Question: '''
#include <iostream>
#include <string.h>
#include <time.h>
using namespace std;
struct MyID
{
char FirstName[10]; // array for lenight of the word.
char LastName[10]; // array for lenight of the word.
int IdNumber;
};
void InitializeArray(MyID IDNumber[], int Size);
//void SortTheArray(MyID IDNumber[], int Size);
int main(){
const int Size = 100;
MyID IDNumber[Size];
strcpy_s(IDNumber[Size].FirstName, "Aziz");
strcpy_s(IDNumber[Size].LastName, "LEGEND");
// I believe the error is around here.
InitializeArray(IDNumber, Size);
//SortTheArray(IDNumber, Size);
}
void InitializeArray(MyID IDNumber[], int Size){
//srand(time(0));
for (int i = 0; i < Size; i++){
//IDNumber[i].IdNumber = rand() %100 ;
cout<<IDNumber[i].FirstName<<endl;
IDNumber[i].LastName;
}
}
'''

I have this problem, every time I want to test my function and struct, this error will prompt. Also, I want to see if my name will print correctly before continue to write rest program. The idea is I want to print same name every time without ask user to print name every time.
Also, I have upload the picture of result if you want to see it.
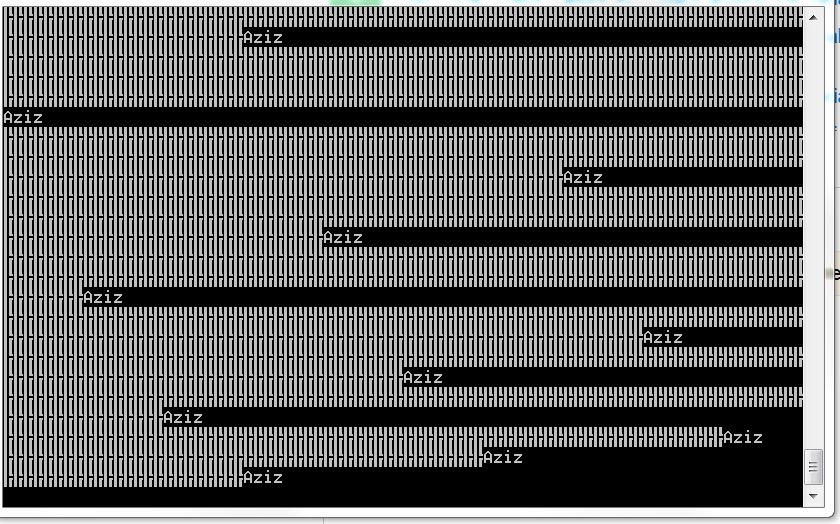
Answer: Because you are using arrays, you are experiencing error:
'''
const int Size = 100;
MyID IDNumber[Size];
strcpy_s(IDNumber[Size].FirstName, "Aziz");
strcpy_s(IDNumber[Size].LastName, "LEGEND");
'''
The expression 'IDNumber[Size]' is equivalent to 'IDNumber[100]'.
In C++, array slot indices go from '0' to 'Size - 1'. You are accessing one past the end of the array.
Based on your comment, you can use a loop to initialize the slots in an array (vector):
'''
struct Person
{
std::string first_name;
std::string last_name;
};
const unsigned int CAPACITY = 100;
int main()
{
std::vector<Person> database(CAPACITY);
Person p;
std::ostringstream name_stream;
for (unsigned int i = 0; i < CAPACITY; ++i)
{
name_stream << "Aziz" << i;
database[i].first_name = name_stream.str();
database[i].last_name = "LEGEND";
}
return 0;
}
'''